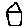
Label: house